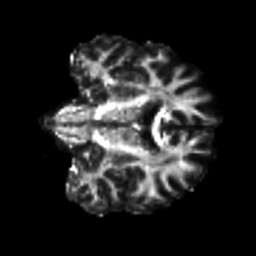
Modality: FA
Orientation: coronal
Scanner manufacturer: siemens
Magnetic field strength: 3 T
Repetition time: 9.6 s
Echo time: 0.077 s